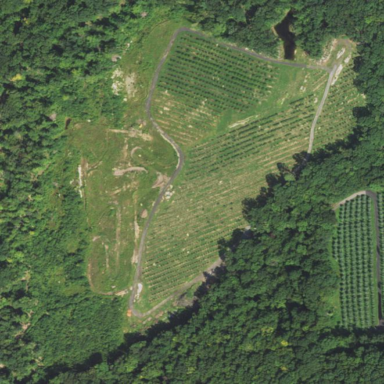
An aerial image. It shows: Orchard.